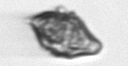
Label: Kryptoperidinium_triquetrum